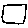
Label: square